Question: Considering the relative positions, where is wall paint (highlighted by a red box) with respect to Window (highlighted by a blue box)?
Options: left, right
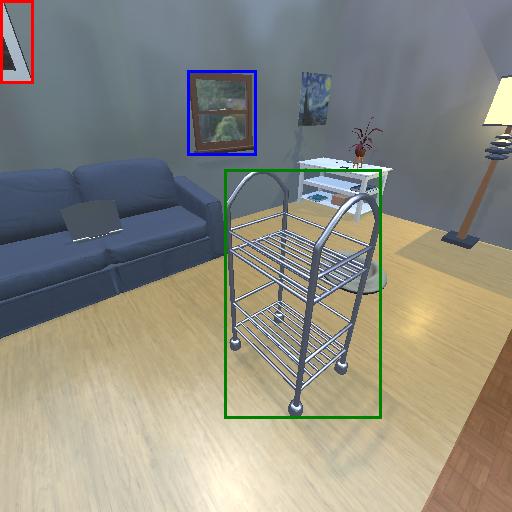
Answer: left